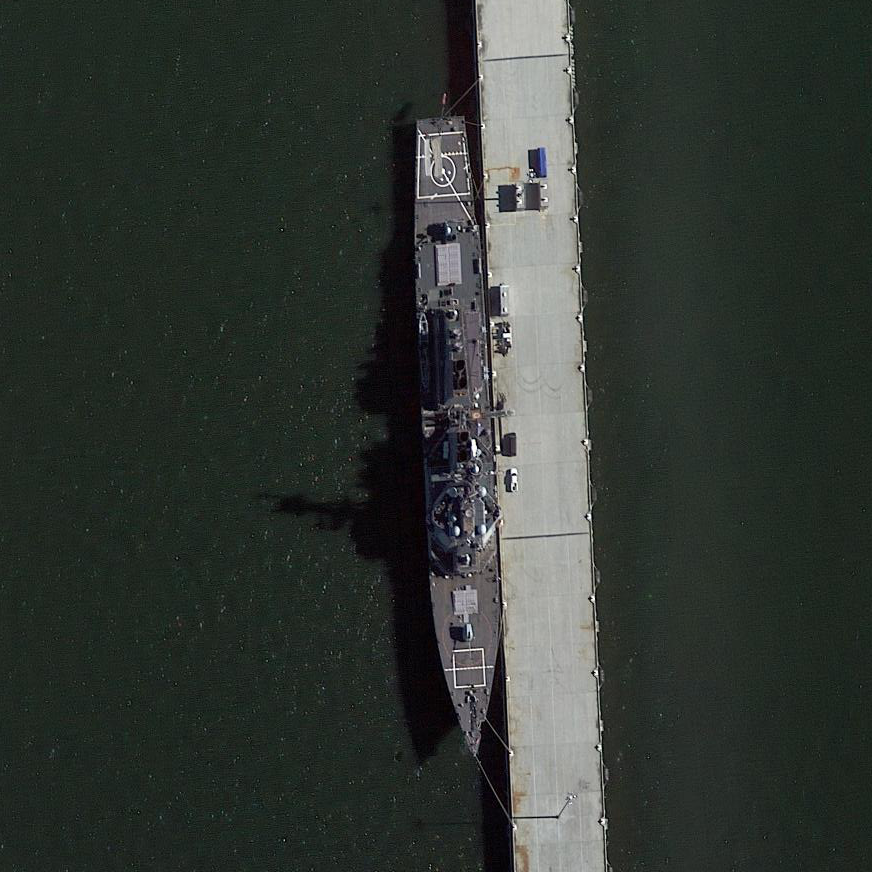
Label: Arleigh_Burke-class_destroyer